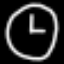
Label: clock